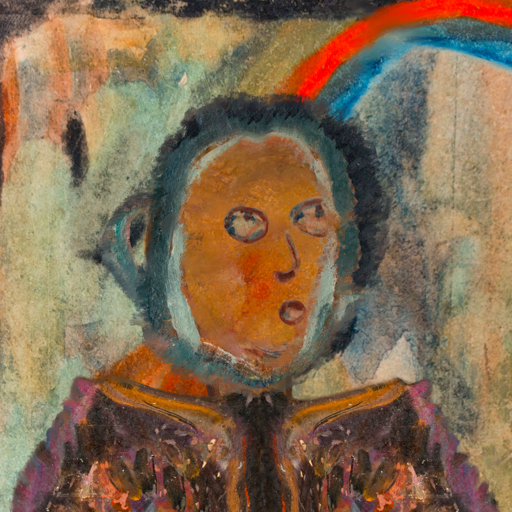
Background: Childish, Head And Neck Side: Pipe, Face Side: Orphan, Bust: Gypsy_Queen, Hair Side: Boggyland, Head Accessory: Blank, Second Necklace: Blank, Necklace: Blank, Baby: Blank